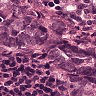
Metastatic tissue present: yes